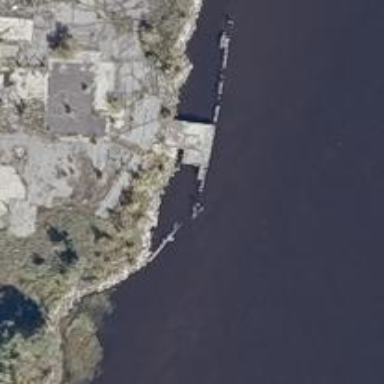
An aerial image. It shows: Pier that is in ruins.